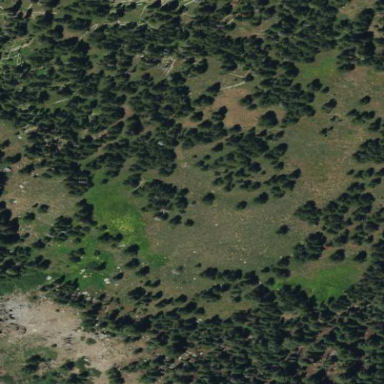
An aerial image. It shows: Wet meadow with grassland vegetation.